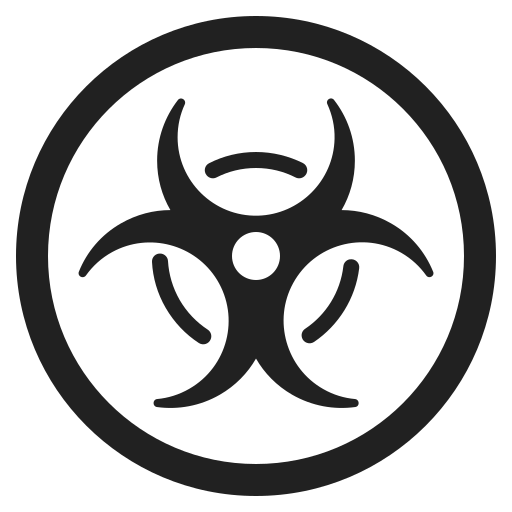
biohazard high contrast